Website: macys
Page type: delivery-shipping
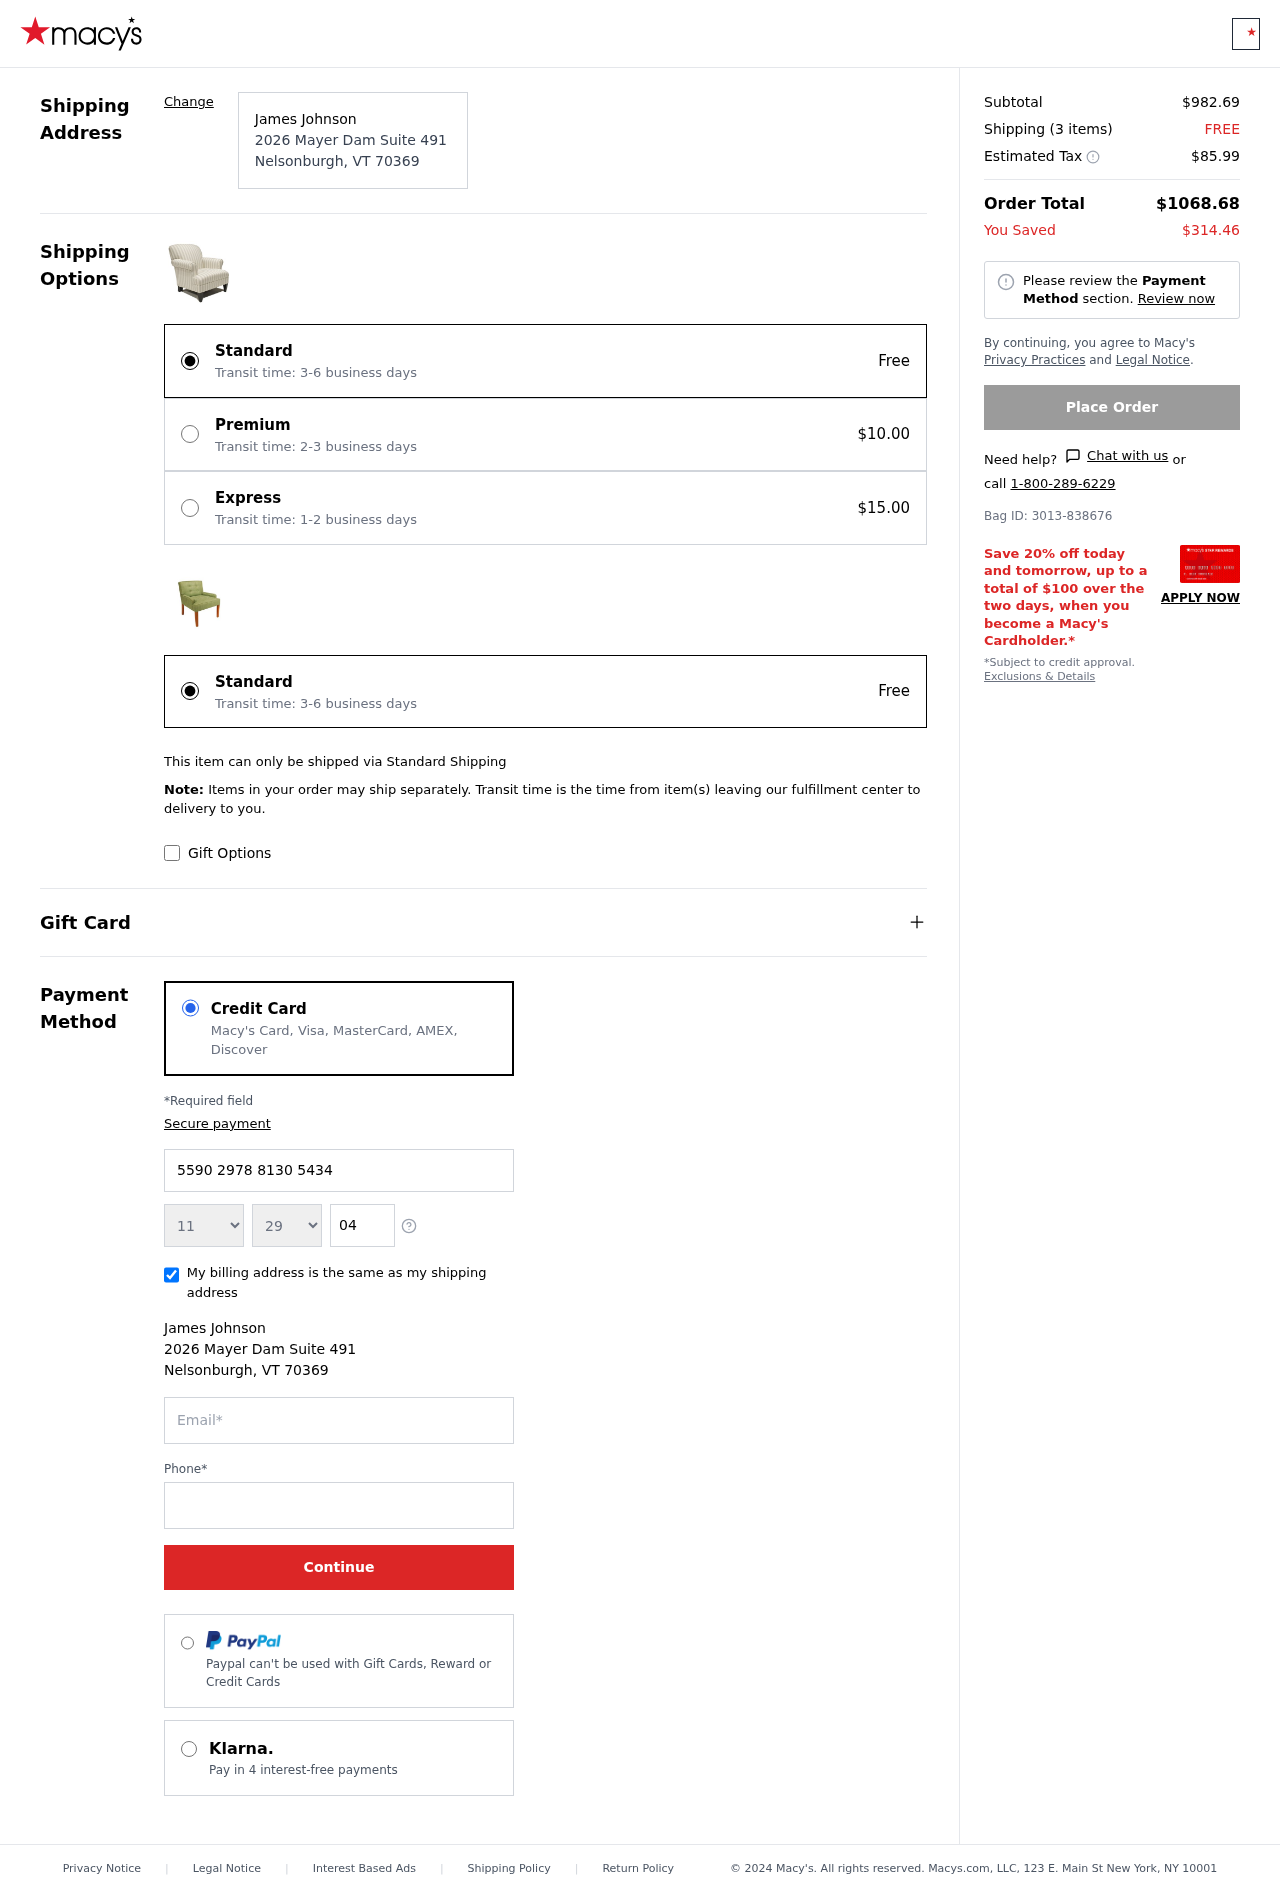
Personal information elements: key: PII_CARD_EXPIRY_MONTH
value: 11
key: PII_CARD_EXPIRY_YEAR
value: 29
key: PII_CITY
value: Nelsonburgh
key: PII_CITY_STATE_ZIP
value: Nelsonburgh, VT 70369
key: PII_FULLNAME
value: James Johnson
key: PII_POSTCODE
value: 70369
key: PII_STATE_ABBR
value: VT
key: PII_STREET
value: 2026 Mayer Dam Suite 491
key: PII_CARD_NUMBER
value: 5590 2978 8130 5434
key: PII_CARD_CVV
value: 049
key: PII_EMAIL
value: james.johnson@gmail.com
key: PII_PHONE
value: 5002689470
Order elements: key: ORDER_SUBTOTAL
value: $982.69
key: ORDER_NUM_ITEMS
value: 3
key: ORDER_SHIPPING_COST
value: FREE
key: ORDER_TAX
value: $85.99
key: ORDER_TOTAL
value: $1068.68
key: ORDER_SAVINGS
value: $314.46
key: ORDER_BAG_ID
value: Bag ID: 3013-838676